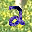
Label: 2